Question: I have a basic form which contains a text field like this:

But I want to control if exist any predefined word like "Mickey", If it does not exist, I want to block submitting, like validations in registration forms. This predefined word can be anywhere in textfield like "MickeyMouse" or "MouseMickey" or "MyMickeymouse".
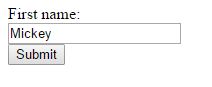
Answer: You could use HTML5 form validation. Simply make the field 'required' and give it a 'pattern'. No JS required (although you might choose a <URL>.
Try and submit this form without matching the pattern:
'''
<form>
<input name="myInput"
required="required"
placeholder="Must contain Mickey"
pattern=".*Mickey.*"
title="It must contain Mickey somewhere."
/>
<input type="submit" />
</form>
'''
Also: <URL>